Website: crate-barrel
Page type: newsletter-management
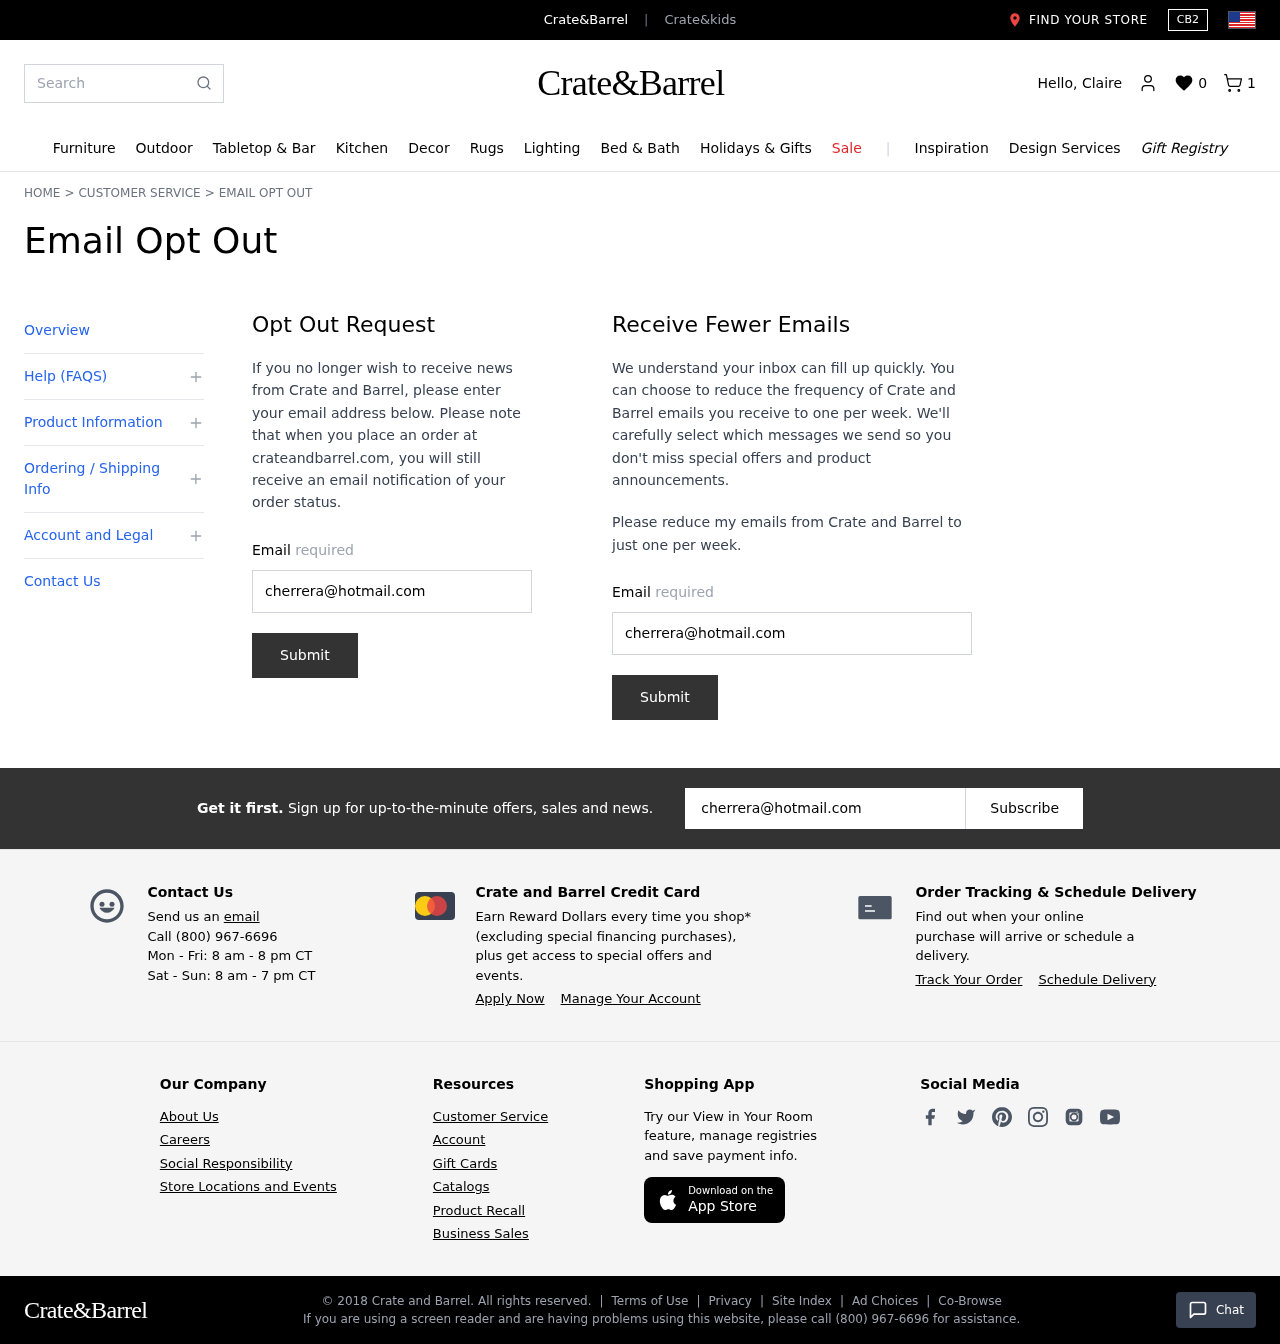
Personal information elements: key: PII_EMAIL
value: cherrera@hotmail.com
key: PII_EMAIL2
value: cherrera@hotmail.com
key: PII_EMAIL3
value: cherrera@hotmail.com
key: PII_FIRSTNAME
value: Claire
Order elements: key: ORDER_NUM_ITEMS
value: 1
Search elements: key: HEADER_SEARCH
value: Search
Other elements: key: WISHLIST_COUNT
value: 0